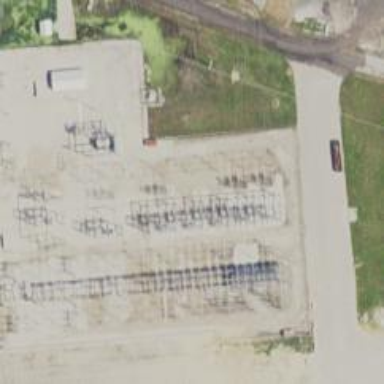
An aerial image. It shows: Switch used for power control.